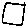
Label: square